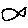
Label: fish